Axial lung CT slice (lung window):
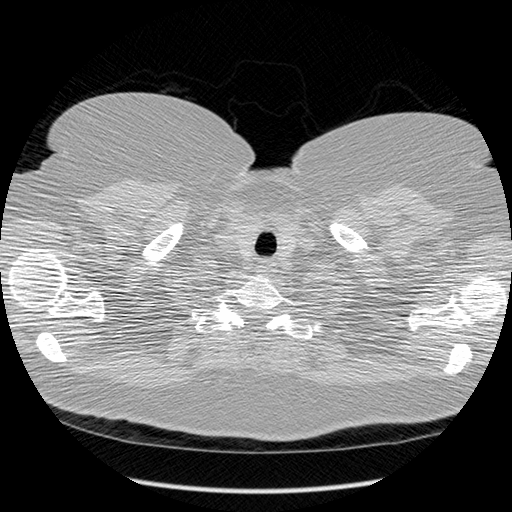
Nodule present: no